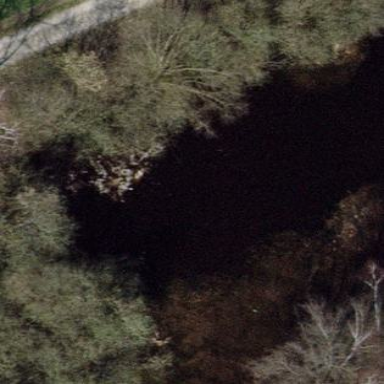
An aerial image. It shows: Pond surrounded by natural water.